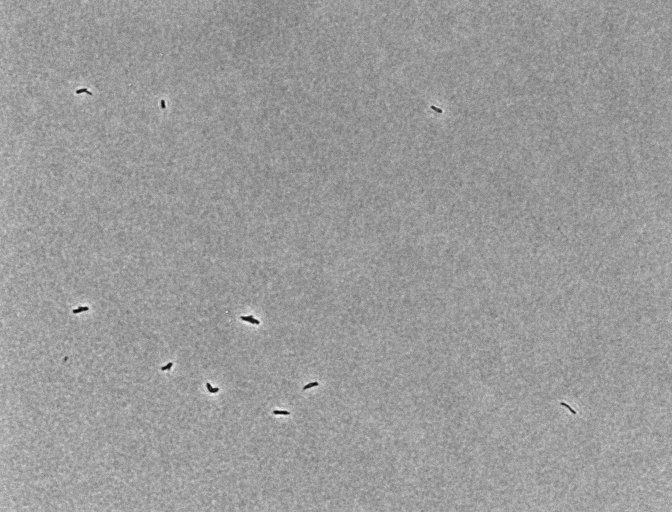
Phase contrast microscopy, 20x objective, 5 h incubation